Question: I am currently modifying a flex GUI to give it a new look. I am new to flex but I manage to get most of the work done. However I have a problem with comboboxes: I use a rather big font size and the bottom of some characters is truncated ("g" for example, or any character going under the baseline):

I first thought it was a problem with the component height, but even with a very large height the characters got truncated, with big empty spaces above and under the text.
I looked for a solution on the net but did not find one. Worst: I was not able to find references to my problem though it seems to be an important one. Is there a CSS property to prevent this behavior or do I have to look elsewhere?
edit: I use Flex 3 and Halo/MX components
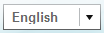
Answer: The combobox component contains an inner TextInput. You have to extend the ComboBox class and modify the height of the textinput to what you need.
For example, lets say you put a font size of 20 and this extended class:
'''
public class MyCb extends ComboBox
{
public function MyCb()
{
addEventListener(FlexEvent.CREATION_COMPLETE, onCreationComplete);
}
private function onCreationComplete(e:Event):void {
this.textInput.height = 40;
}
}
'''
Main application:
'''
<mx:VBox width="100%" height="100%">
<mx:ComboBox fontSize="20" >
<mx:dataProvider>
<mx:Object label="goubigoulba"/>
<mx:Object label="goubigoulba"/>
</mx:dataProvider>
</mx:ComboBox>
<local:MyCb fontSize="20" >
<local:dataProvider>
<mx:Object label="goubigoulba"/>
<mx:Object label="goubigoulba"/>
</local:dataProvider>
</local:MyCb>
</mx:VBox>
'''
You will get the following result: